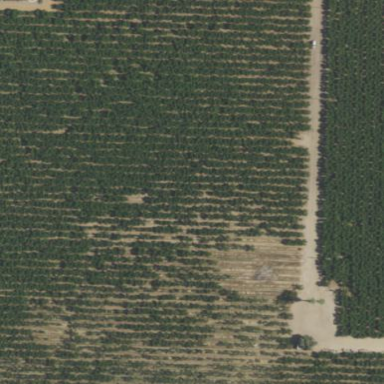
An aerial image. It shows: Orchard planted with peach trees.